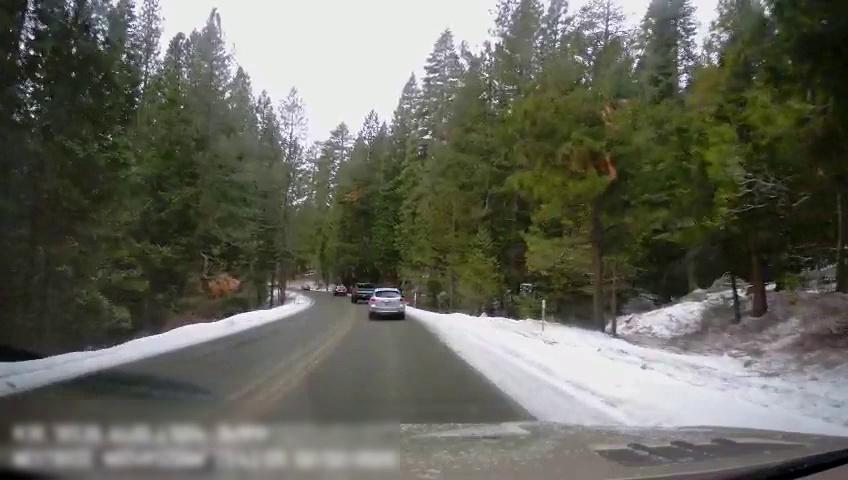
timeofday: Day
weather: Cloudy
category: Drivable Space
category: Vehicles | Car
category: Vehicles | Truck
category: Vehicles | Car
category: Lanes | Current Lane
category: Lanes | Opposite Lane